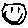
Label: smiley face